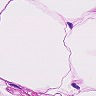
Metastatic tissue present: no